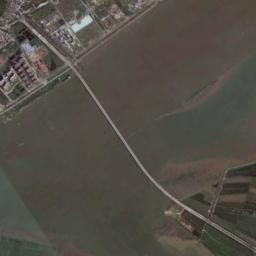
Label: bridge